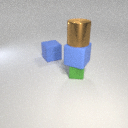
large brown metal cylinder above small green rubber cube